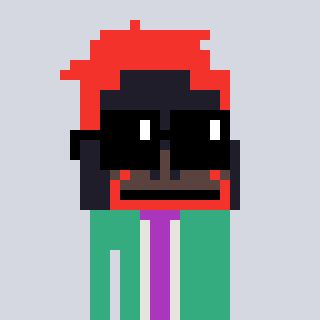
a pixel art character with square black sunglasses, a orangutan-shaped head and a teal-colored body on a cool background